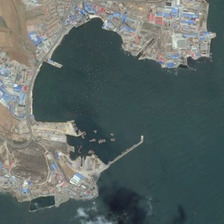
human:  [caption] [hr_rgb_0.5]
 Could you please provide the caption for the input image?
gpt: many boats are in a large port surrounded by buildings and bareland .

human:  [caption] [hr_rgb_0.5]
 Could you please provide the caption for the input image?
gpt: many boats are in a large port surrounded by buildings and bareland .

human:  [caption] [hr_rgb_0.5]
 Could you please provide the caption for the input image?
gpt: many boats are in a large port surrounded by buildings and bareland .

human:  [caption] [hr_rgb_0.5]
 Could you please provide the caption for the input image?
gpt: many boats are in a large port surrounded by buildings and bareland .

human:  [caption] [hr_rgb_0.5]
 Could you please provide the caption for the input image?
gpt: many boats are in a large port surrounded by buildings and bareland .